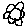
Label: flower